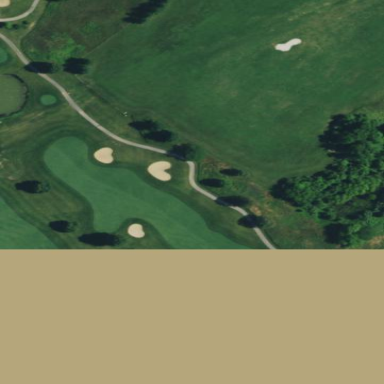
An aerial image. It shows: Rough area on grassy golf course.